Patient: sex M, age 21
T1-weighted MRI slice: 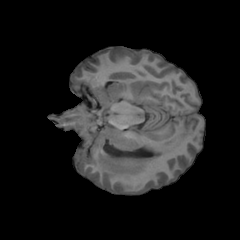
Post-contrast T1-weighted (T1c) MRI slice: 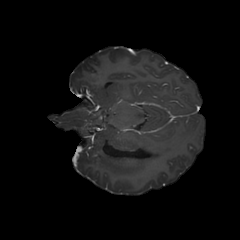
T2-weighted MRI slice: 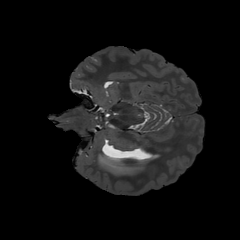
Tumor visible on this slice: yes
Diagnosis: Glioblastoma, IDH-wildtype
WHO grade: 4